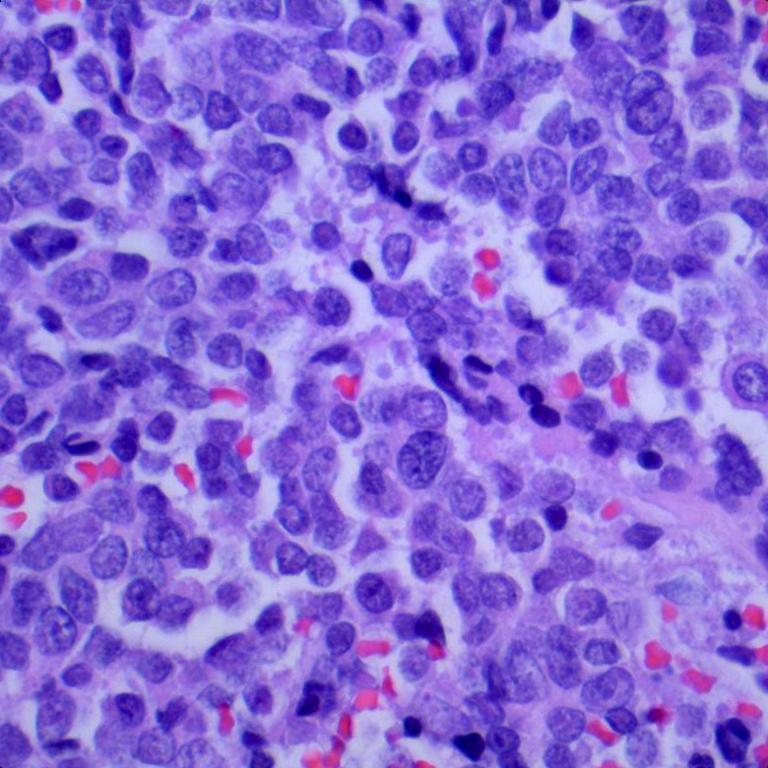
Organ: lung
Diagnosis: squamous carcinomas